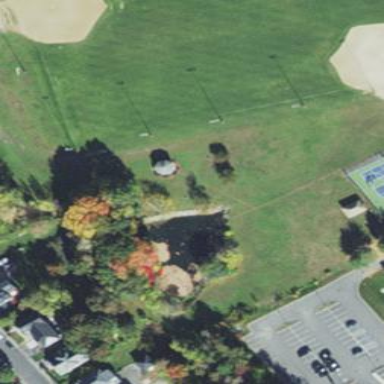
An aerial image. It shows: Park.